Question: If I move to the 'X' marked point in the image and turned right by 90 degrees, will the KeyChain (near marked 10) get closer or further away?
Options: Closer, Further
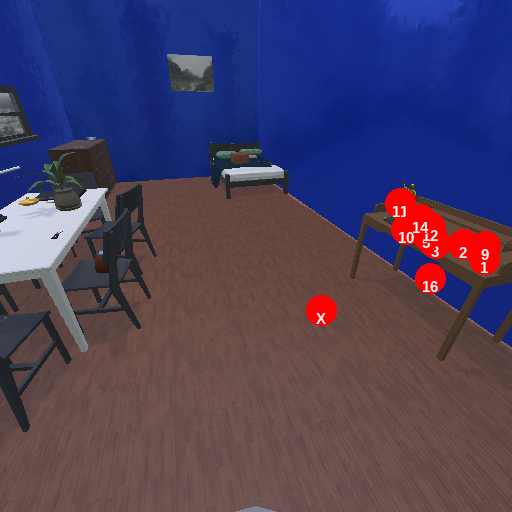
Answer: Closer